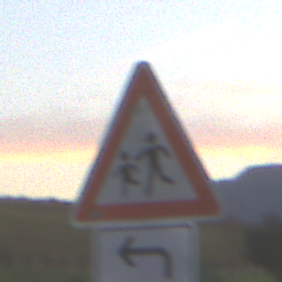
Verkehrszeichen: KinderRechts
Zusatzzeichen unten: RichtungsangabeDurchPfeile2
Umgebung: Outdoor, RoadRail
Tageszeit: SunriseSunset
Wetter: PartlyCloudy
Licht: Natural
Jahreszeit: NotSpecified
Kontrast: LowContrast